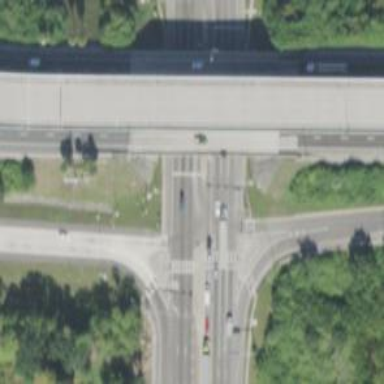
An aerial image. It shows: Motorway link with asphalt surface. The junction is in diamond shape.